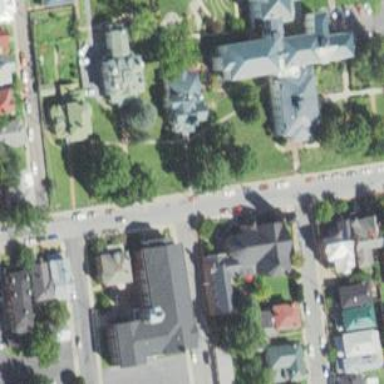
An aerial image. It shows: Park located in historic district.